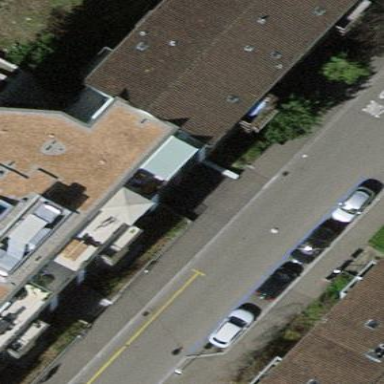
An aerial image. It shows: Parking lane area.